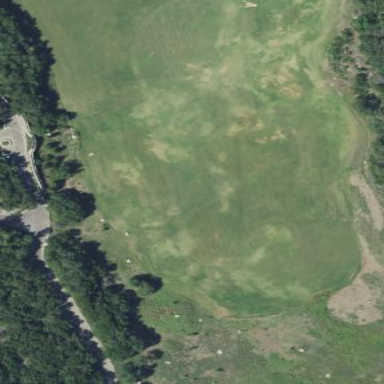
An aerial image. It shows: Driving range for golf on grass.